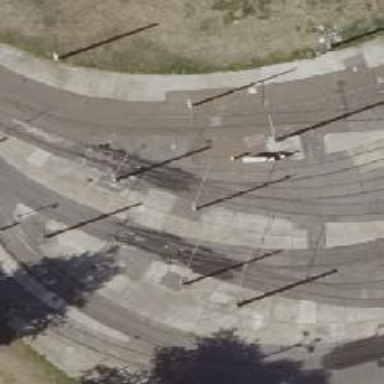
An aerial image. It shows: Railway switch.